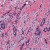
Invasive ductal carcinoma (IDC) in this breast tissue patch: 1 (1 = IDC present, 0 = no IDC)